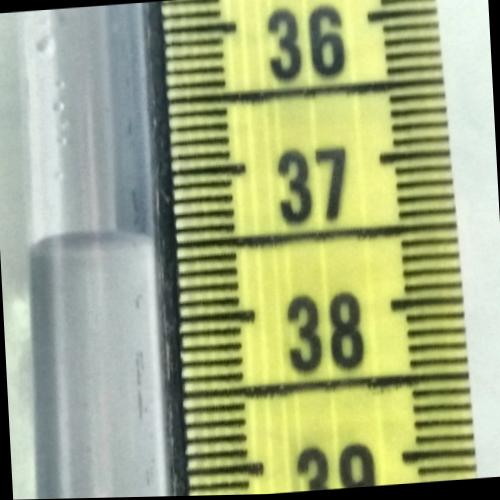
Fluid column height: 37.4 cm